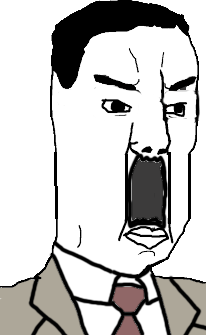
Label: 5_Poljak